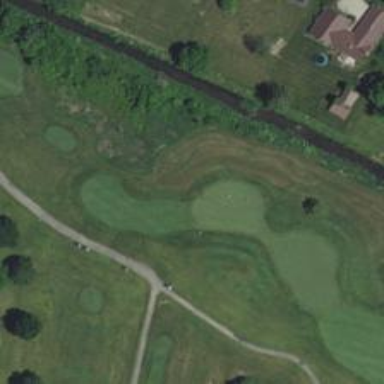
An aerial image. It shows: View of golf hole.